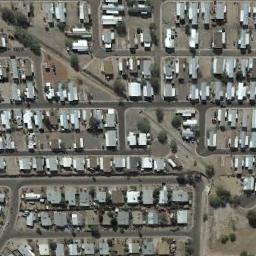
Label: dense_residential